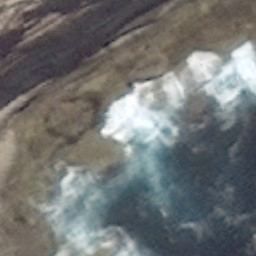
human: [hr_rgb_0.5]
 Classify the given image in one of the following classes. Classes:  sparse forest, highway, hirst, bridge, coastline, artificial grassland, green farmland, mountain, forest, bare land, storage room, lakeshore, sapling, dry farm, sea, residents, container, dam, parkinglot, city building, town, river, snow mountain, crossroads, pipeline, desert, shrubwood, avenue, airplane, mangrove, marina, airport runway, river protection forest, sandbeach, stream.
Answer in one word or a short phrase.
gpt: coastline